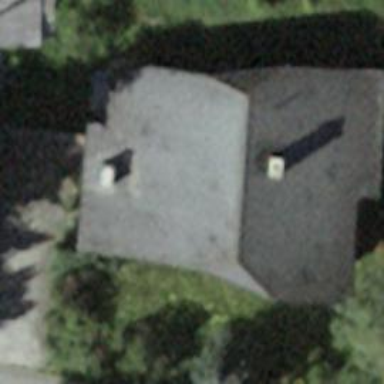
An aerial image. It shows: Building with gabled roof oriented across its structure.